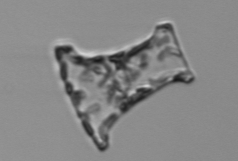
Label: Eucampia